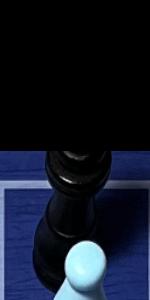
Label: King_Black